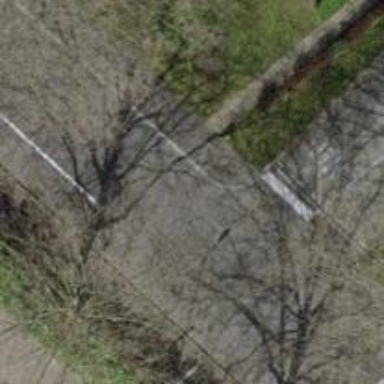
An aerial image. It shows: Footway with sett surface.